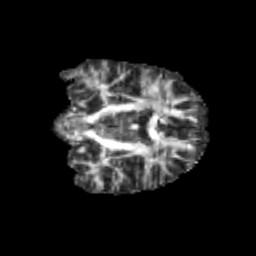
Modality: FA
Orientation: coronal
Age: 10
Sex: male
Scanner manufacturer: siemens
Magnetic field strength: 3 T
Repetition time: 3.8 s
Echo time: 0.07 s